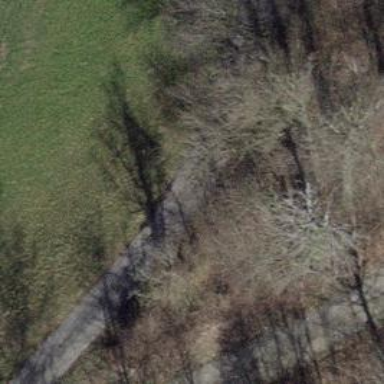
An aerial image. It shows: Well-maintained track road with grade 1 tracktype.